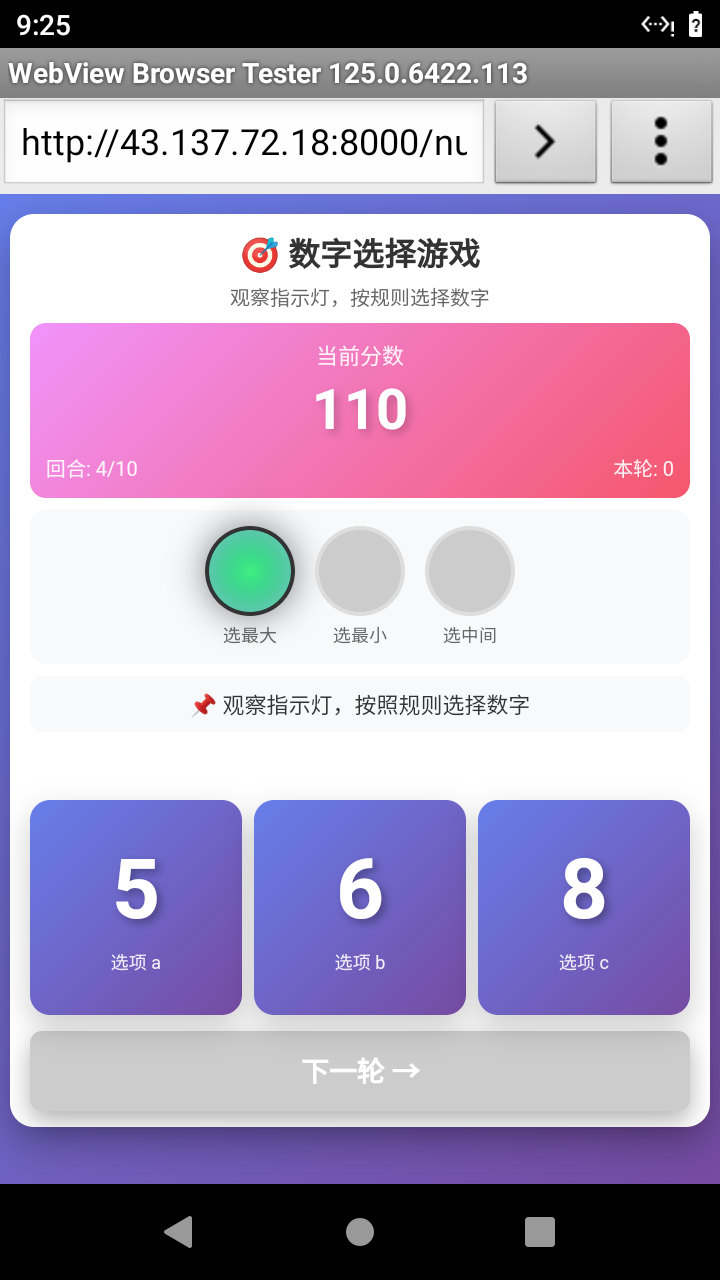

Select the correct number based on the traffic light color.
Answer: 2